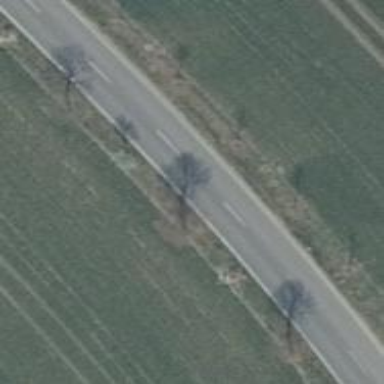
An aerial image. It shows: Tertiary road with asphalt surface.